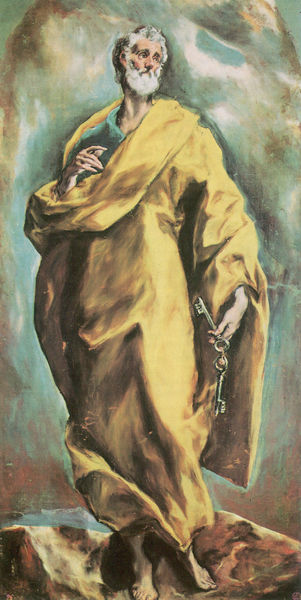
Titel: Der hl. Petrus
Künstler: El Greco
Standort: Escorial
Institution: Kloster
Schlagwörter: berg, blau, felsen, gemälde, hand, himmel, kopf, mann, schatten, umhang, weiß, wolken, gelb, grün, ocker, braun, finger, geste, grau, hintergrund, licht, mund, profil, schwarz, türkis, blick, hund, wolke, beige, alt, bart, bibel, falten, gesicht, lang, mensch, schüssel, stehen, stein, vollbart, bildnis, hände, porträt, öl, figur, gewand, haare, kutte, mantel, stehend, stoff, spanien, füße, berge, fels, gebirge, gipfel, papst, falte, detail, moses, fuss, bergspitze, schweben, barfuß, groß, loch, allegorie, schein, christlich, leiden, heiliger, schlüssel, schlüsselbund, geistlich, jünger, heilig, überlängt, el greco, biblisch, petrus, prophet, sakral, altarbild, attribut, manieriert, ocer, peter, graue haare, biebel, weisse haare, apostel, aura, attribute, greco, himmelsschlüssel, stehne, el creco, falteen, grauer bart, kimmelsschlüssel, aufschließen, weisser bart, icone, petrus schlüssel felsen gewandt himmelstor